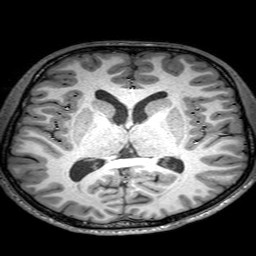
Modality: T1w
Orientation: coronal
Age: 22
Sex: male
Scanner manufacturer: philips
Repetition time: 0.008935 s
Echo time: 0.0046 s